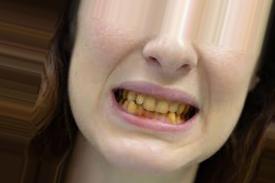
Condition: Tooth Discoloration